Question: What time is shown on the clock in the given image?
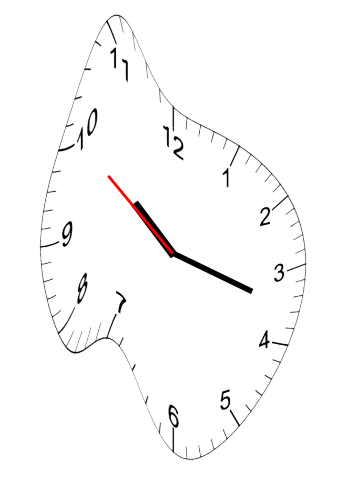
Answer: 10:17:51